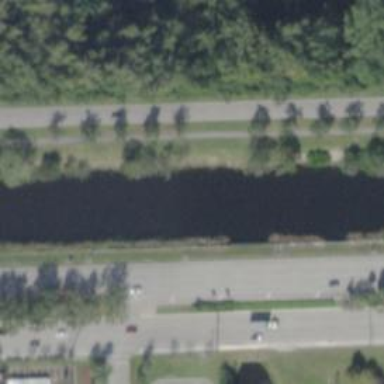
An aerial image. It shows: Canal.